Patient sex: M
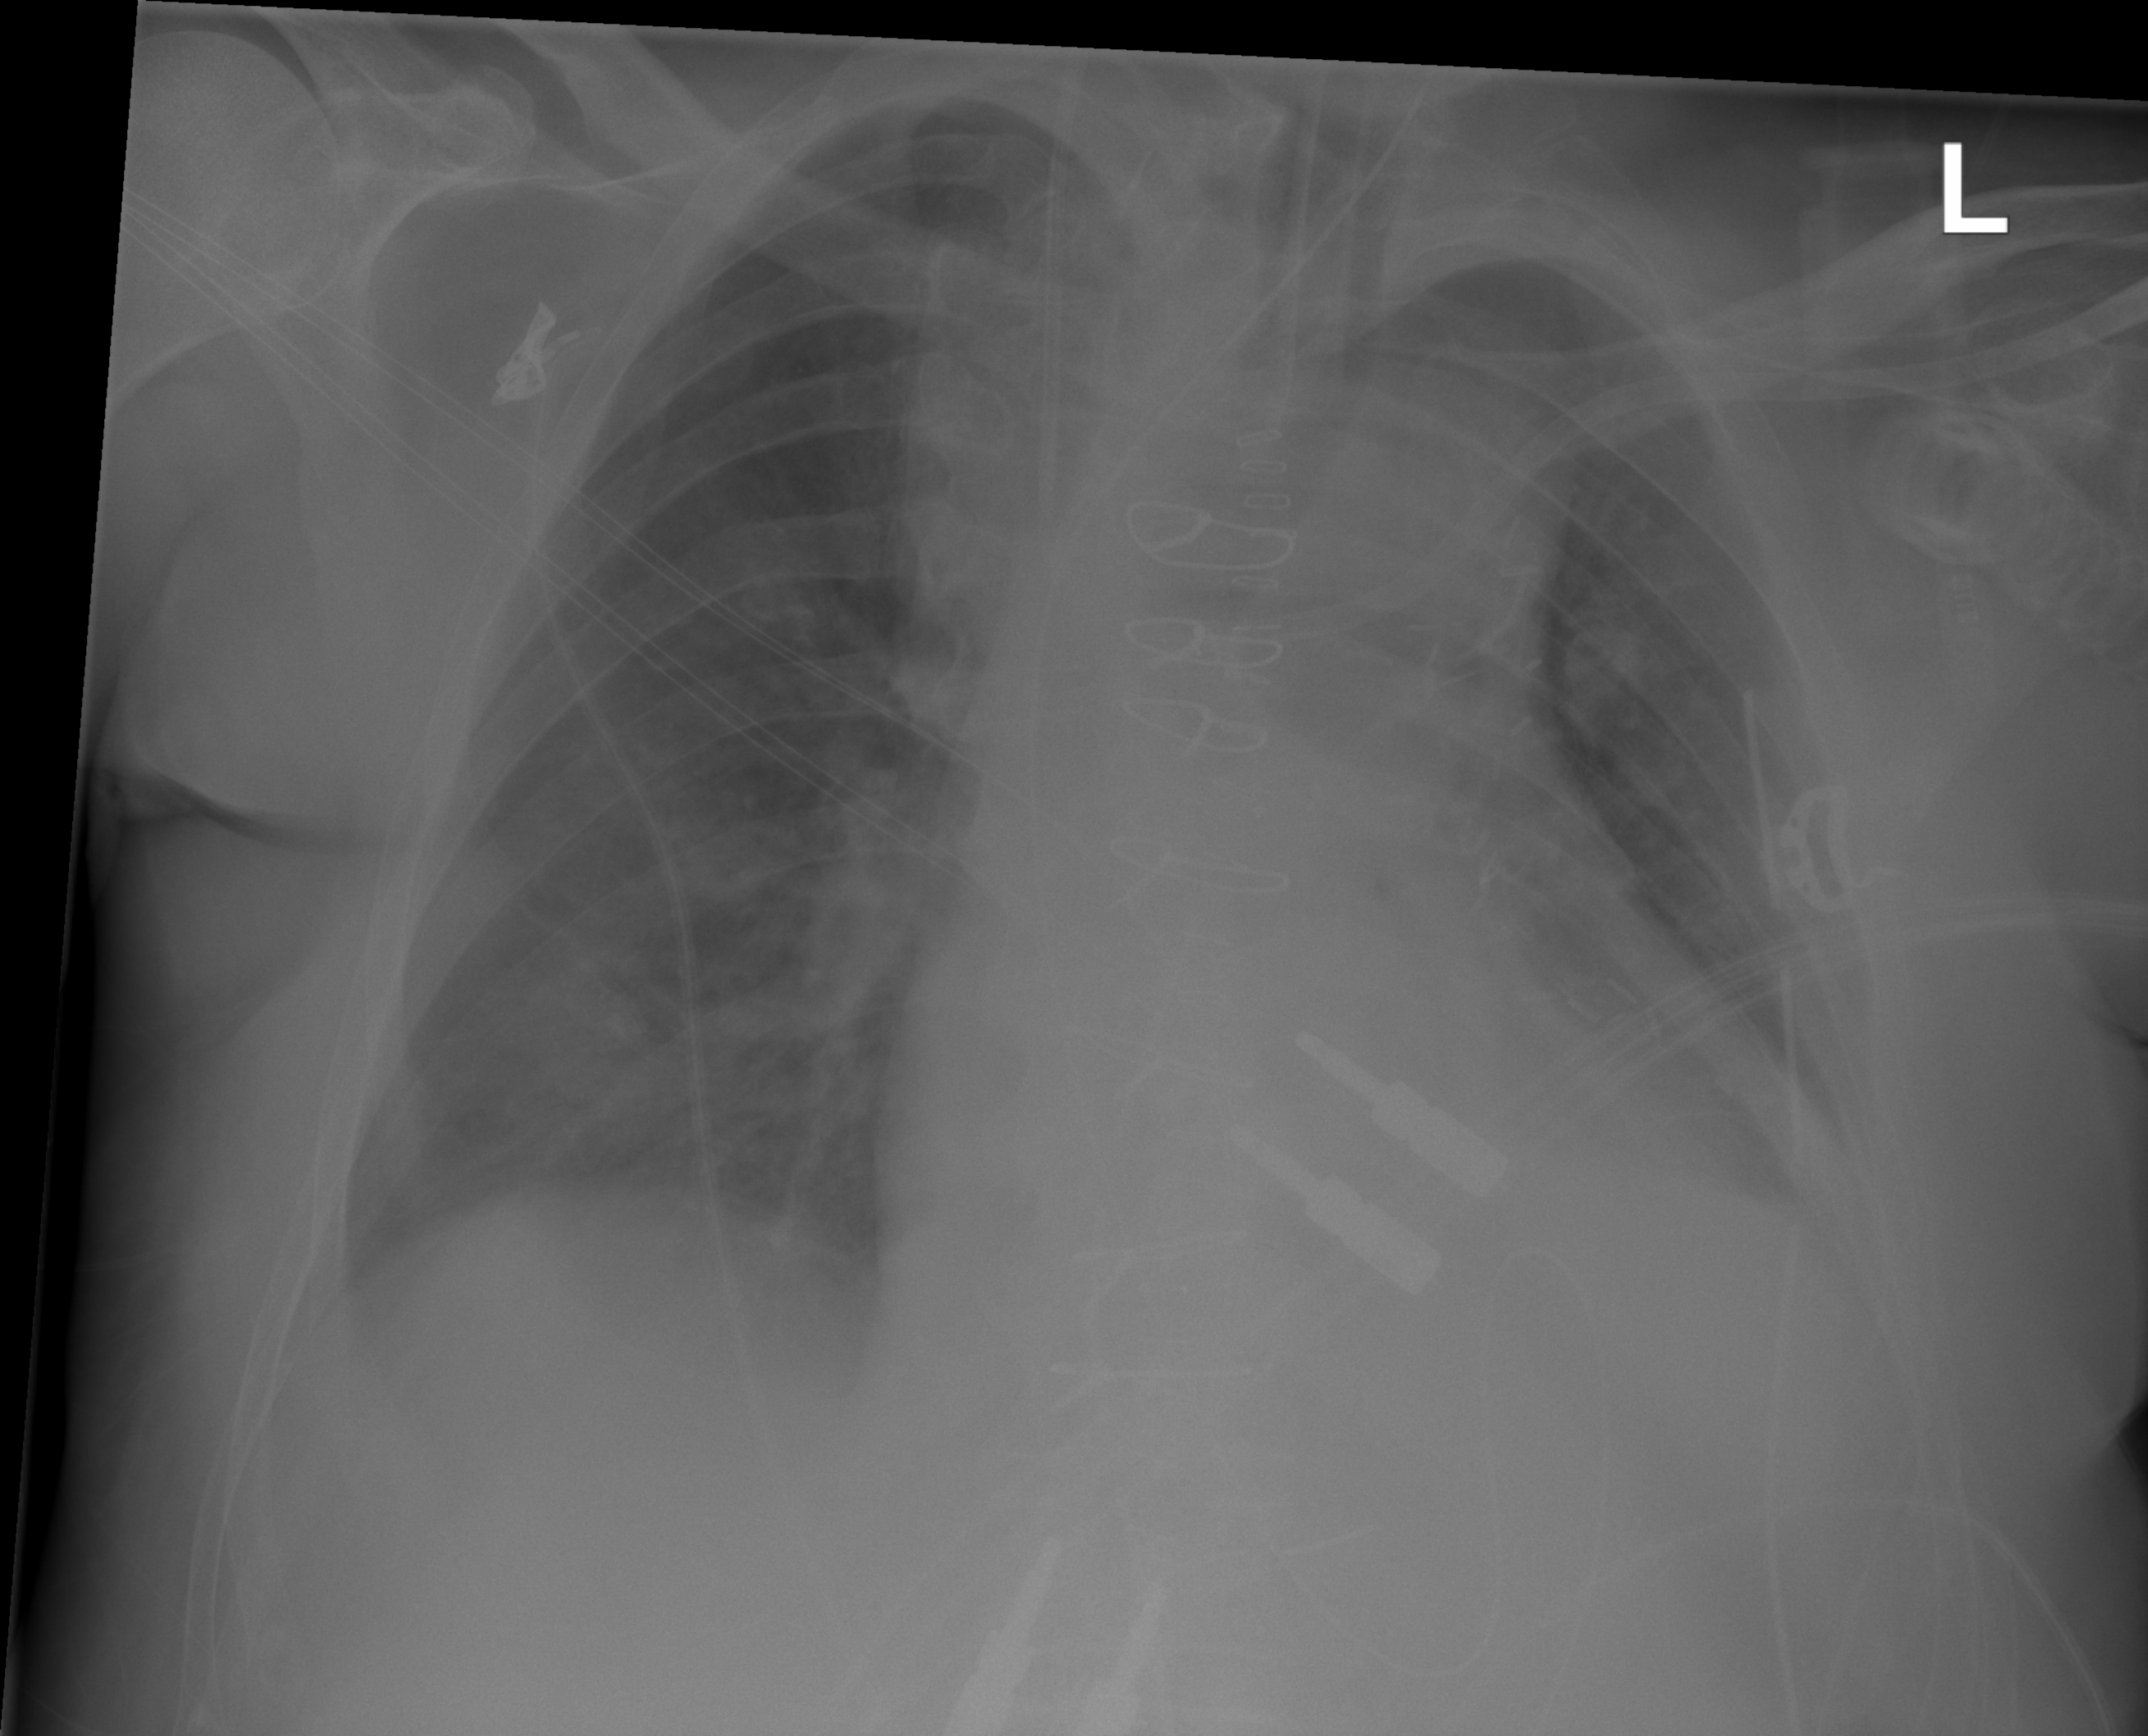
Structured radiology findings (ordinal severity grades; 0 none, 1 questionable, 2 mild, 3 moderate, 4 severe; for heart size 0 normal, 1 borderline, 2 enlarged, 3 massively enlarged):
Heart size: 2
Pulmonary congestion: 0
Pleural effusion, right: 2
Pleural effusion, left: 3
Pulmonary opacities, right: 0
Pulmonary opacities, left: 2
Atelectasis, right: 2
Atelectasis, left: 3